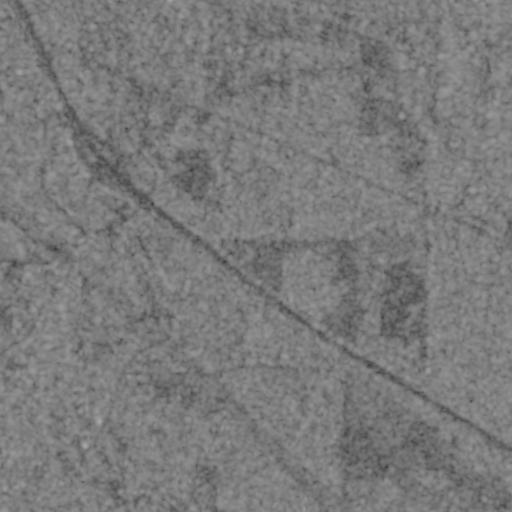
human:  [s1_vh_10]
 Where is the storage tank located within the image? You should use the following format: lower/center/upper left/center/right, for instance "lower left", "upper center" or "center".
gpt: The storage tank is located in the upper left of the image.
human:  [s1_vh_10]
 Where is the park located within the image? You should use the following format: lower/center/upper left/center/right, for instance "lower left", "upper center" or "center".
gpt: There is no park in the image.

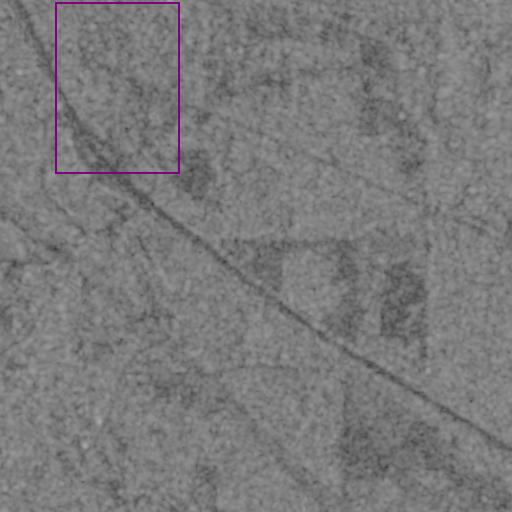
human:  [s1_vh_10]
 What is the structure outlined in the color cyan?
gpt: There is no cyan outline.
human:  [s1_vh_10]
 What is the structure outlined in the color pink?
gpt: There is no structure outlined in pink.